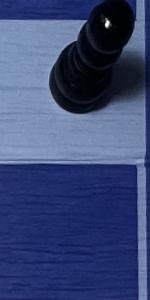
Label: Empty